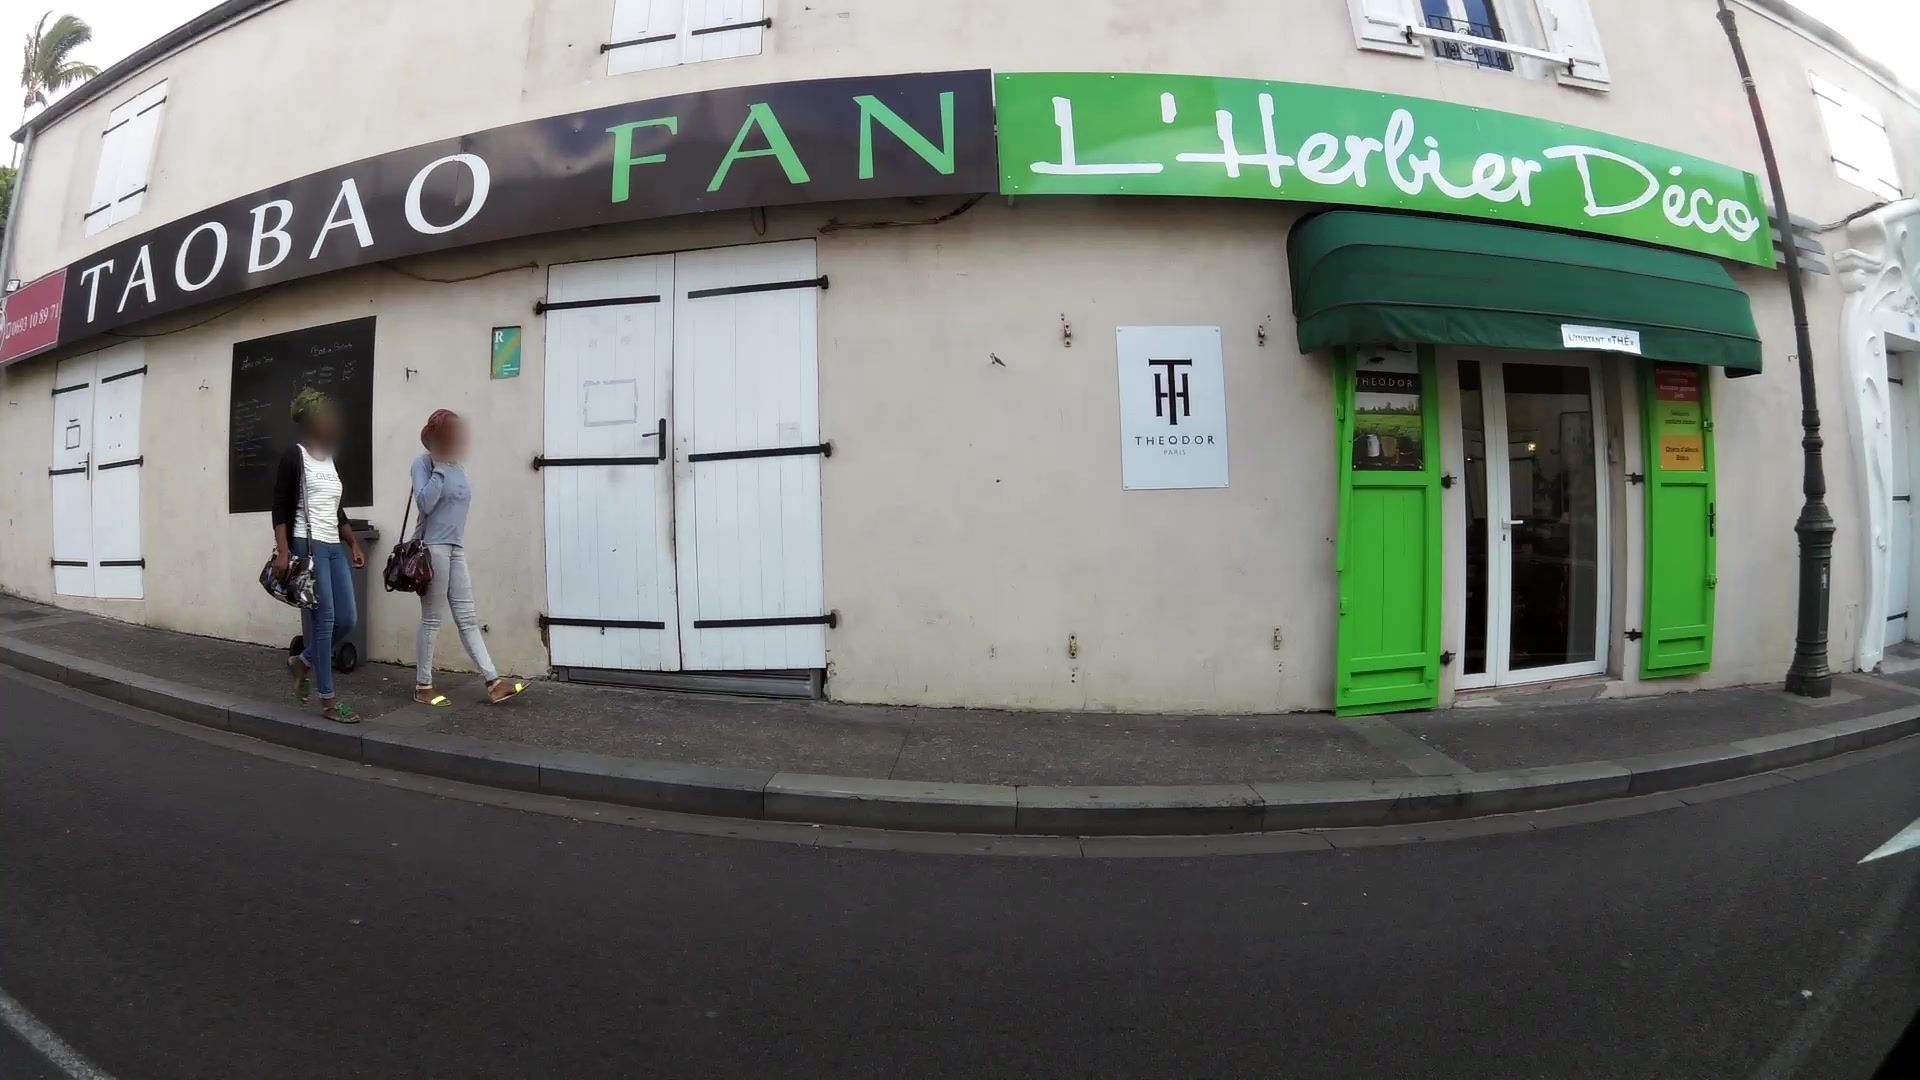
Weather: snowy
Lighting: day
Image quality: slightly poor
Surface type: driving surface
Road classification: secondary
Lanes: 2
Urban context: urban centre
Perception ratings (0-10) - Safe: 1.46, Lively: 5.62, Beautiful: 2.96, Boring: 1.18, Depressing: 7.84, Wealthy: 5.32